Question: I'm adding a subview the following way"
'''
SettingsViewController *SVC = [[SettingsViewController alloc] initWithNibName:@"SettingsViewController" bundle:[NSBundle mainBundle]];
[self.parentViewController addChildViewController:SVC];
[self.view addSubview:SVC.view];
'''
My subview is 300 x 360 and is centered on the screen. The problem occurs when I attempt to remove it (Getting released).
When I press the close button in this new view, I get exc bad access. What's the correct way to add my view? I have a SettingsViewController.xib linked up to a .h and .m file.
Here's what my close button in my settings view looks like:
'''
-(IBAction)close:(id)sender {
[self.view removeFromSuperview];
[self removeFromParentViewController];
}
'''
But even when I comment out everything inside, just triggering the button crashes the app.
This is what my .h file looks like:
'''
#import <UIKit/UIKit.h>
@interface SettingsViewController : UIViewController
@property (nonatomic, strong) IBOutlet UIView *alertView;
@property (nonatomic, strong) IBOutlet UIButton *closeButton;
@property (nonatomic, strong) IBOutlet UILabel *musicLabel;
@property (nonatomic, strong) IBOutlet UILabel *soundFXLabel;
@property (nonatomic, strong) IBOutlet UILabel *vibrateLabel;
- (IBAction)close:(id)sender;
@end
'''
and my implementation file:
'''
#import "SettingsViewController.h"
@interface SettingsViewController ()
@end
@implementation SettingsViewController
@synthesize alertView;
- (void)viewDidLoad
{
[super viewDidLoad];
self.view.alpha = 0;
self.alertView.layer.cornerRadius = 10.0f;
self.alertView.layer.borderColor = [UIColor whiteColor].CGColor;
self.alertView.layer.borderWidth = 4.0f;
self.closeButton.layer.cornerRadius = 5.0f;
self.closeButton.titleLabel.font = [UIFont fontWithName:@"SourceSansPro-Bold" size:20];
self.musicLabel.font = [UIFont fontWithName:@"SourceSansPro-Bold" size:30];
self.soundFXLabel.font = [UIFont fontWithName:@"SourceSansPro-Bold" size:30];
self.vibrateLabel.font = [UIFont fontWithName:@"SourceSansPro-Bold" size:30];
[UIView animateWithDuration:0.3
delay:0.0
options:UIViewAnimationOptionCurveEaseOut
animations:^{
self.view.alpha = 1;
}
completion:^(BOOL finished){
//Display Players View
}];
}
- (IBAction)close:(id)sender {
//[self.view removeFromSuperview];
//[self removeFromParentViewController];
}
- (void)didReceiveMemoryWarning
{
[super didReceiveMemoryWarning];
// Dispose of any resources that can be recreated.
}
@end
'''
And last but not least, here's a snapshot of my storyboard / xib order:

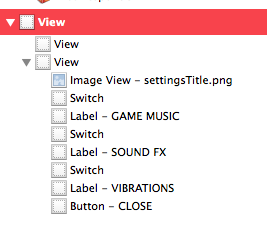
Answer: create a property for your SettingsViewController where you add & assign it where you create it.
'''
// in .h file or private category on top
@property (nonatomic, strong) SettingsViewController *settingsController;
// your usual code + assigning controller
SettingsViewController *SVC = [[SettingsViewController alloc] initWithNibName:@"SettingsViewController" bundle:[NSBundle mainBundle]];
[self.parentViewController addChildViewController:SVC];
[self.view addSubview:SVC.view];
self.settingsController = SVC;
'''
Side Note : the reason for this behavior is after the .view property of the ViewController is added to your view, the controller gets deallocated (only the .view is alive now). So when you try to hit the butons on view there is no SettingsViewController to callback those events, hence crash. When you create the property & assign it, the controller lives.